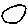
Label: circle